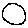
Label: circle